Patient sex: M
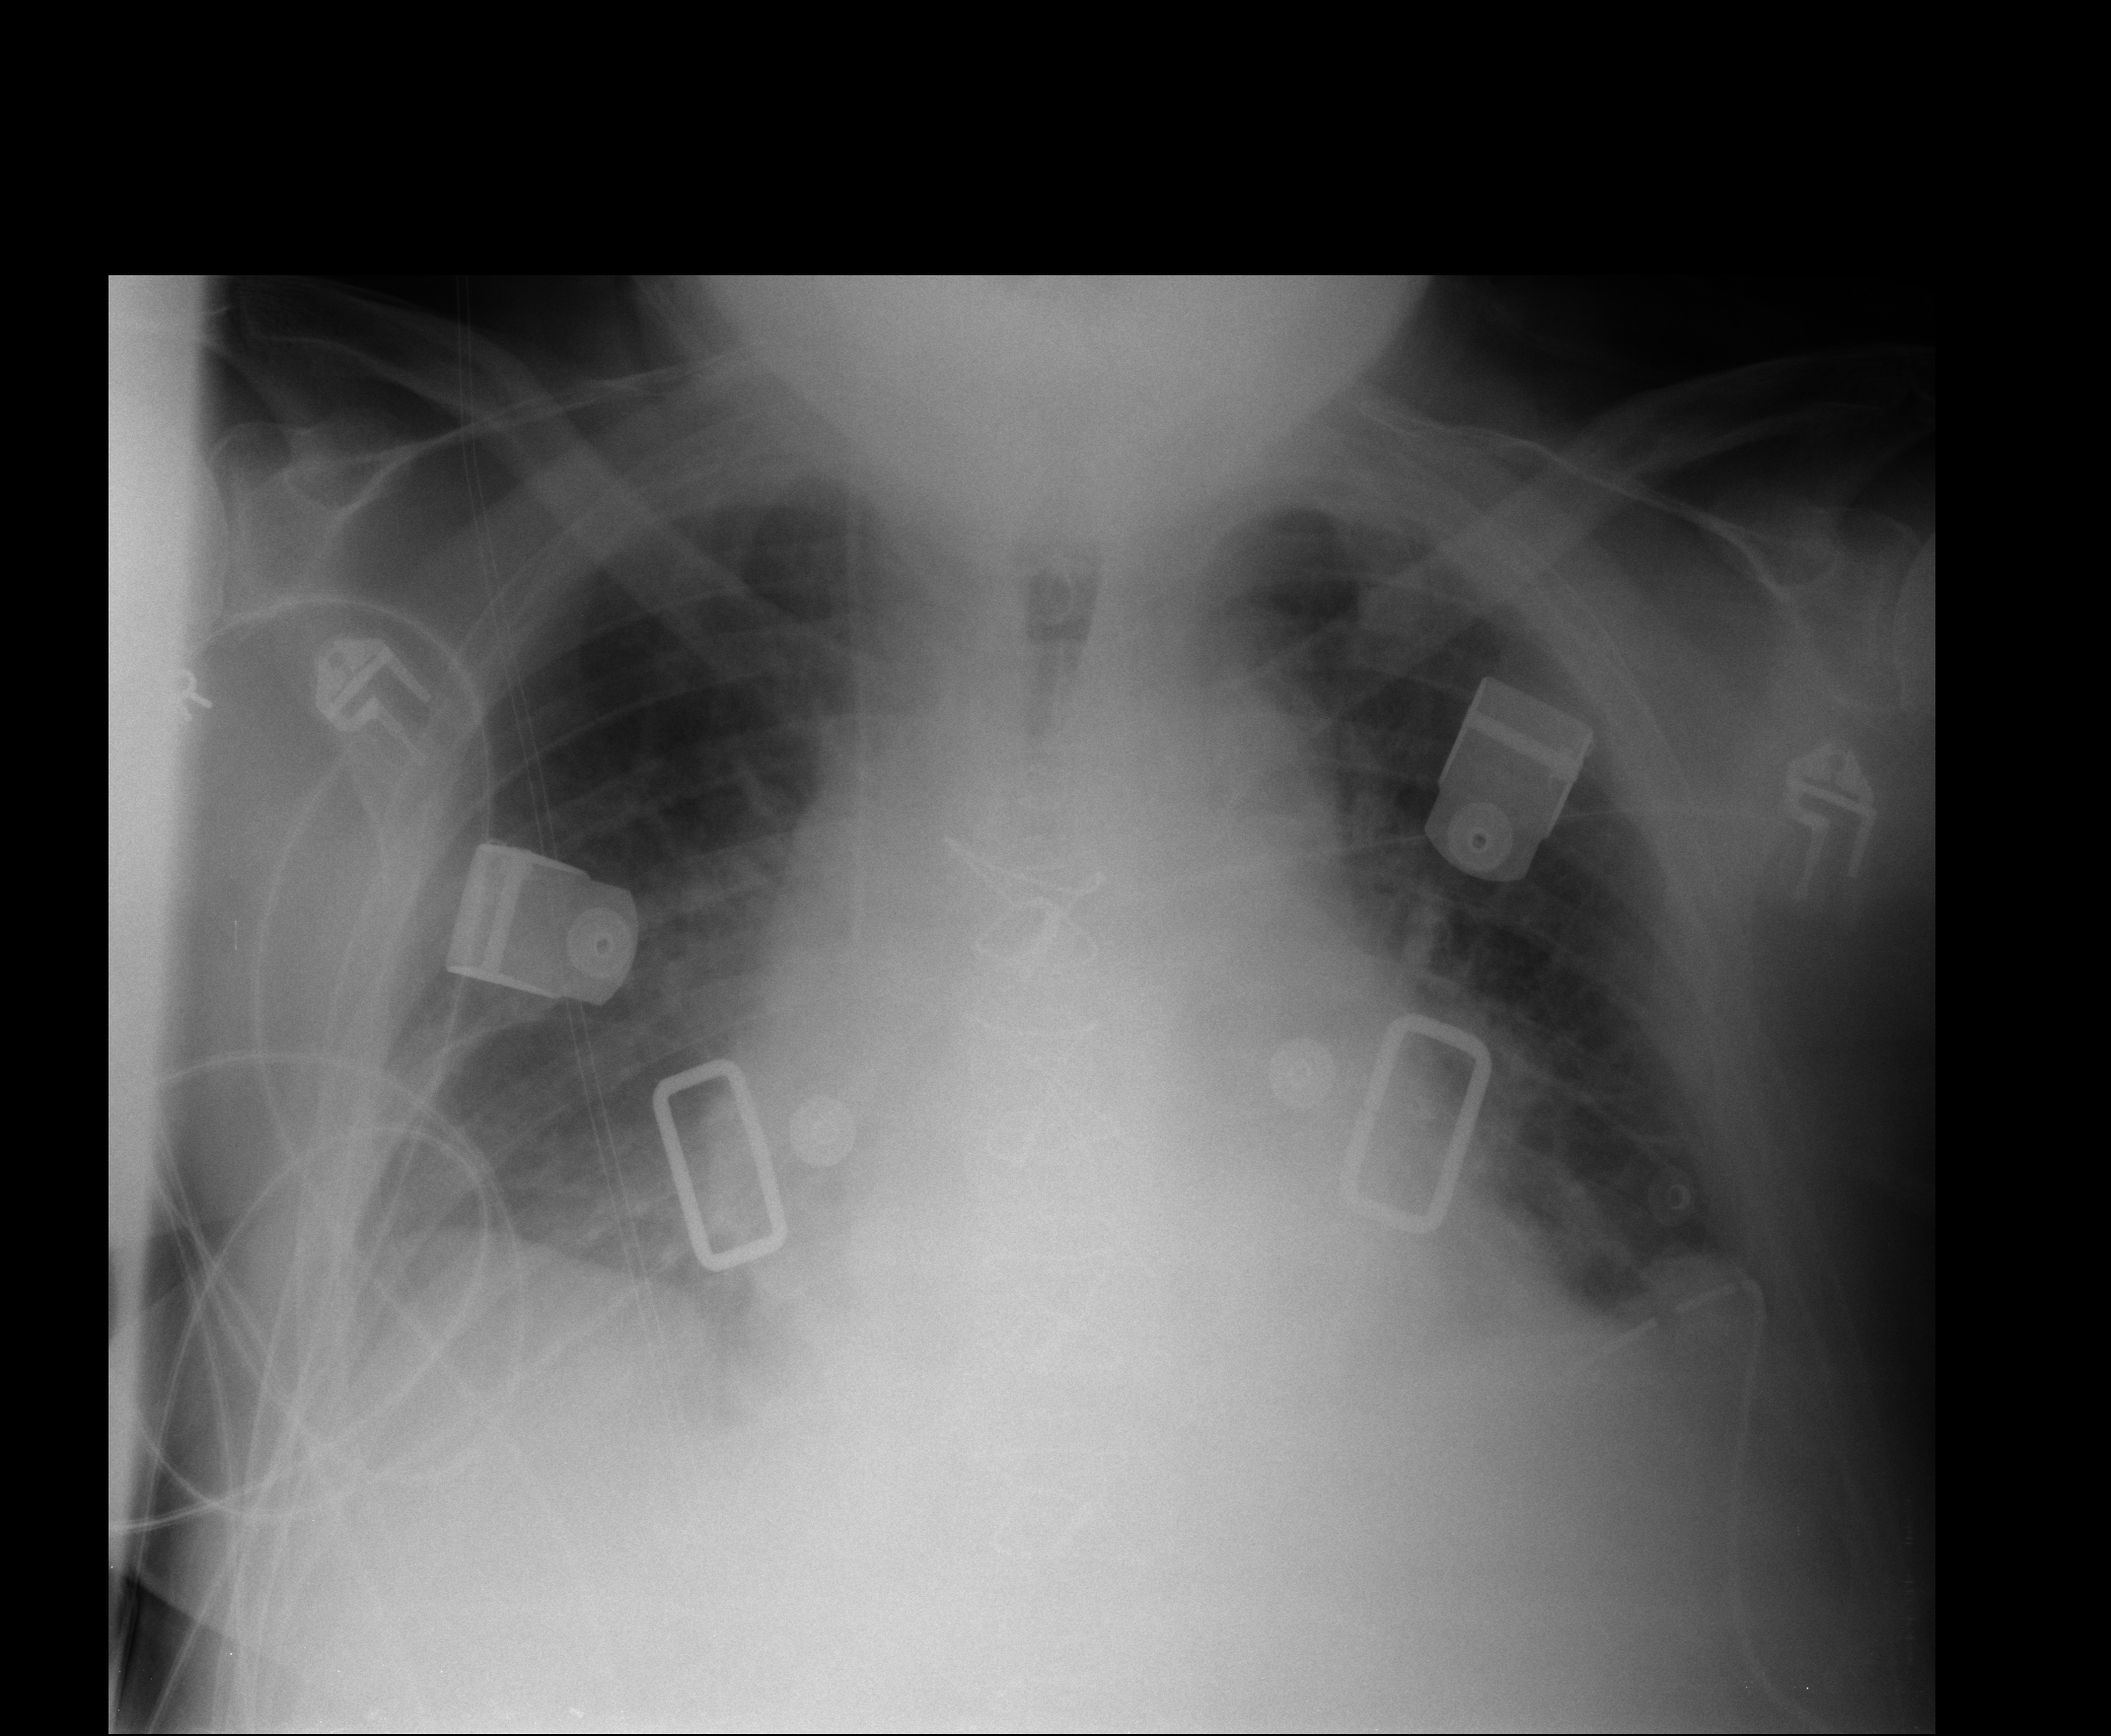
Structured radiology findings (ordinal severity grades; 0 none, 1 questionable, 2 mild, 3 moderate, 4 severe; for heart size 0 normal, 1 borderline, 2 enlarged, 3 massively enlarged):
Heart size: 1
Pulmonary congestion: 2
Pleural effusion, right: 0
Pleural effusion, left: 1
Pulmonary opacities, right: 1
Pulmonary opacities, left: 1
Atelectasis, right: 2
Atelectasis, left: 2